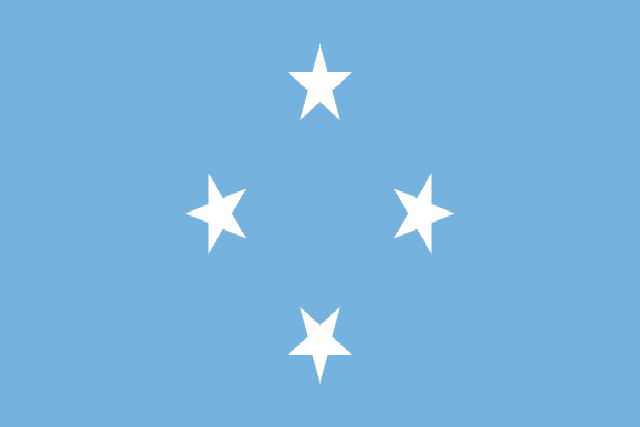
Country: Micronesia
Country code: fm